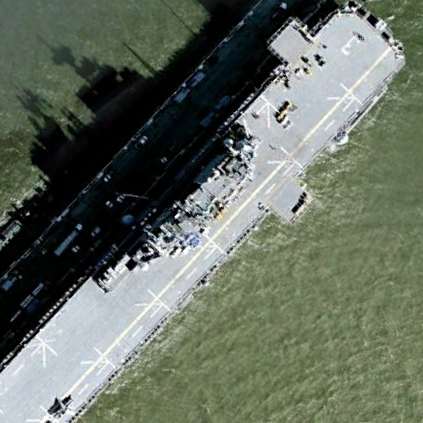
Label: assault